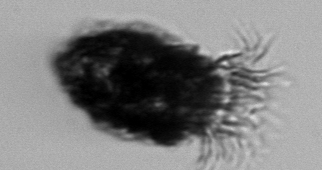
Label: Stenosemella_pacifica